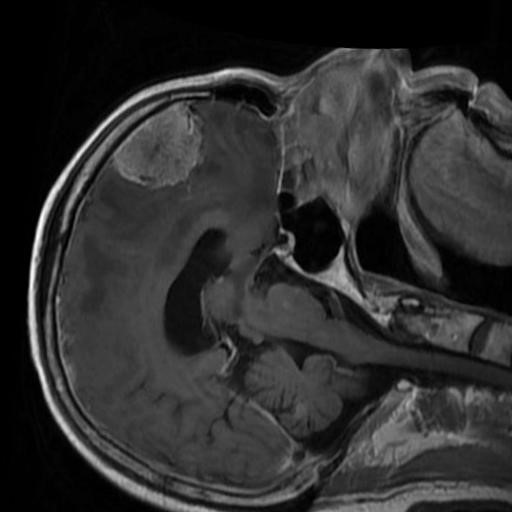
Label: brain_menin